Interaction volume radius: 5 \u00c5
Interaction volume height: 15 \u00c5
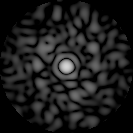
Disorder parameter: 0.8003